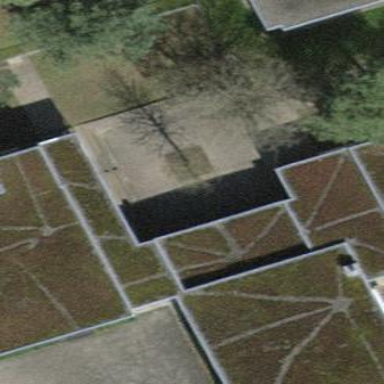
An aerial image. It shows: View of roof of building.